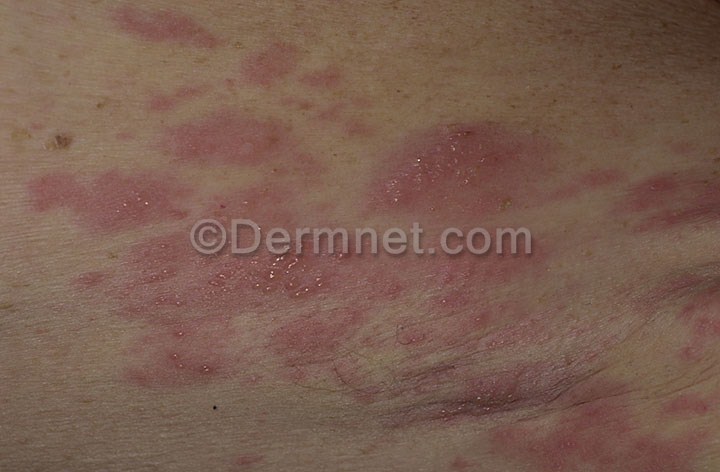
Disease: Warts Molluscum and other Viral Infections